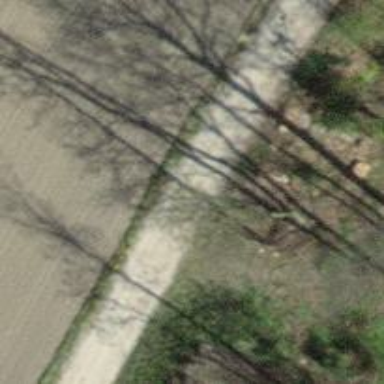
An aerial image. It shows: Compacted track road with grade3 tracktype.